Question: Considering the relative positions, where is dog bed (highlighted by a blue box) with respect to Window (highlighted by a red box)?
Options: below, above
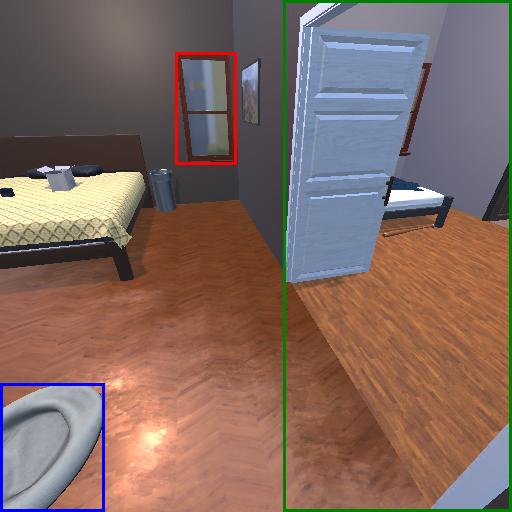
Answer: below